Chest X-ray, PA view. Patient: 63 years old, sex M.
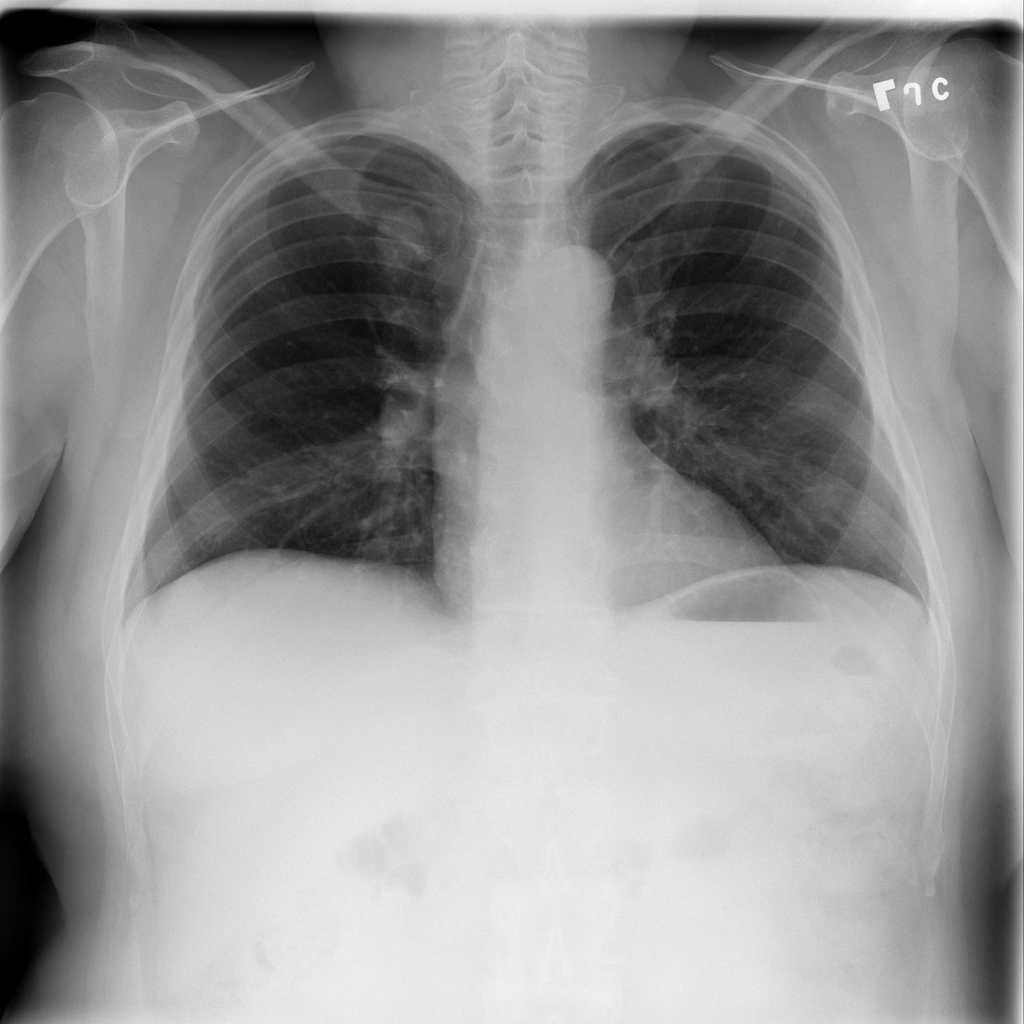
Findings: Infiltration, Nodule